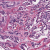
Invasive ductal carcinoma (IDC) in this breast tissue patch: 1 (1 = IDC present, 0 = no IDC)